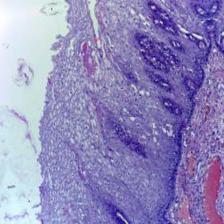
Diagnosis: Normal